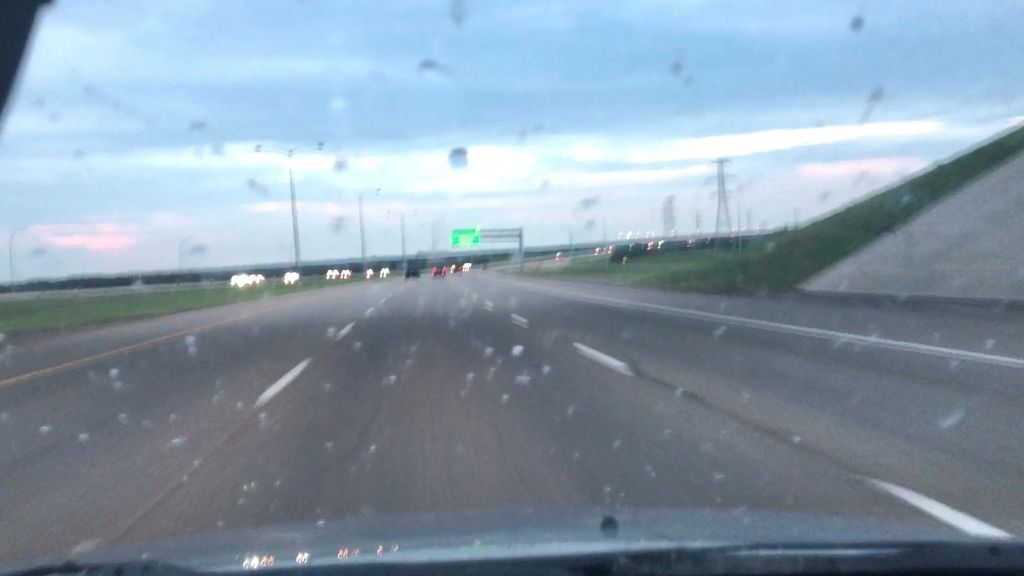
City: edmonton